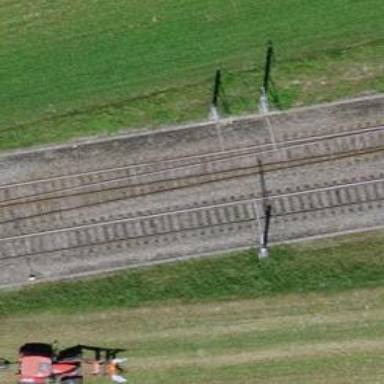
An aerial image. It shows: Single-track electrified railway with contact line.